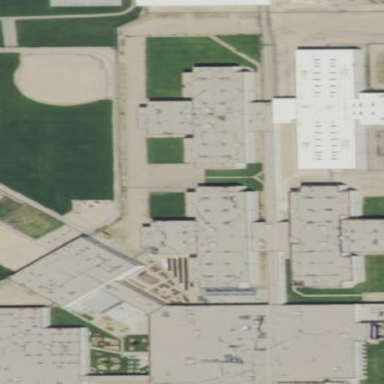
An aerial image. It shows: Prison with surrounding fence.